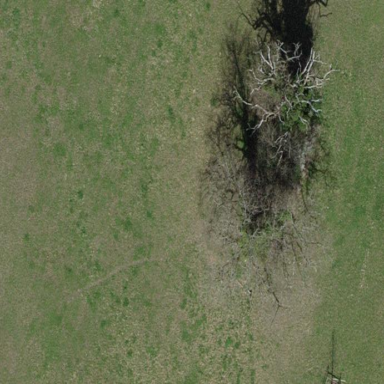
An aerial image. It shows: Vast expanse of grassland.